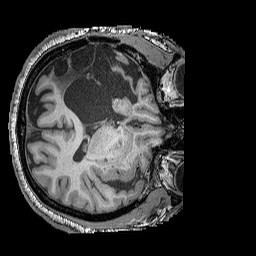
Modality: T1w
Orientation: axial
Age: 45
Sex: male
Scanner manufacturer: siemens
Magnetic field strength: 3 T
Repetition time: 2.25 s
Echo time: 0.00415 s